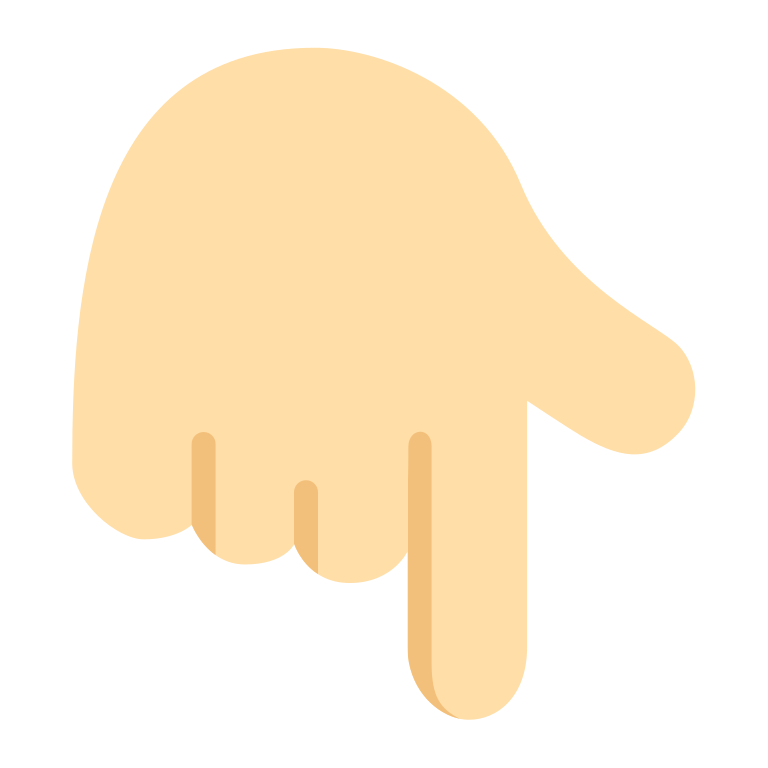
backhand index pointing down flat light